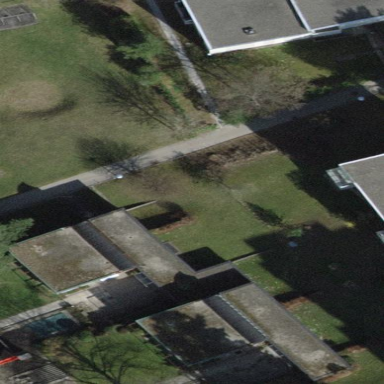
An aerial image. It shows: School building.